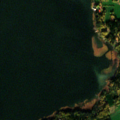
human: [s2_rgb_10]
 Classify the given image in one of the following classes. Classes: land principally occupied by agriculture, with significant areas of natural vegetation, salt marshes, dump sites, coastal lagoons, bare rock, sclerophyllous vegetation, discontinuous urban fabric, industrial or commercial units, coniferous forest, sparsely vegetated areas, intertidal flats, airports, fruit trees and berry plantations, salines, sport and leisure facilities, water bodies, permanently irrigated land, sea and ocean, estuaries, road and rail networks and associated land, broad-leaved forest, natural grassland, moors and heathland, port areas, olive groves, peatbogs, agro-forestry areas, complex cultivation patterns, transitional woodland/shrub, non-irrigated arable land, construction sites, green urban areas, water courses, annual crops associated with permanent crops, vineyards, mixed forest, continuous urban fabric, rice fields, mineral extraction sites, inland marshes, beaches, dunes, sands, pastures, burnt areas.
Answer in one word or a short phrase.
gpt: mixed forest, water bodies